Question: Hi I need some help with this. The design calls for a vertical line separator in between each menu item, but only when they are not active. I need to remove the left border from the a for the #current a (already done) as well as the next a. Thoughts?

'''
#topmenu ul {margin: 0 0 7px 0; width: 100%;padding: 0;}
#topmenu li {list-style: none;display: inline;margin: 0 0px;padding:15px 10px 15px 0px;
line-height:15px;text-align:center;}
#topmenu a:link, #topmenu a {color: #ffffff;text-decoration: none;margin: 0px 0px 0px 0px;
font-weight:normal;padding: 0px 5px 0px 14px;
border-left-color:#fff; border-left-style:solid;border-left-width:1px;}
#topmenu ul li.item82 a, #topmenu #current {border:none;}
#topmenu #current:after {border:none;}
#topmenu a:hover{color: #EFEFEF;}
#topmenu a:active{color: #EFEFEF;}
#topmenu #current{color: #EFEFEF;background-color:#19bcb9;-moz-border-radius-topright:4px;
-moz-border-radius-topleft:4px;
border-top-left-radius: 4px;border-top-right-radius: 4px;
-webkit-border-top-right-radius:4px;-webkit-border-top-left-radius:4px;}
<ul class="menu">
<li class="item82"><a href="/about.html"><span>About Us</span></a></li>
<li class="item62"><a href="/our-philosophy.html"><span>Our Philosophy</span></a></li>
<li class="active item54" id="current"><a href="/services.html"><span>Services</span></a></li>
<li class="item74"><a href="/soutions.html"><span>Soutions</span></a></li>
<li class="item68"><a href="/workshops.html"><span>Workshops</span></a></li>
<li class="item75"><a href="/whats-new.html"><span>What's New</span></a></li>
</ul>
'''
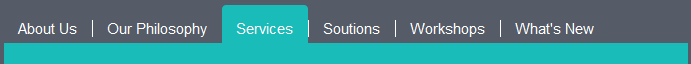
Answer: The adjacent sibling selector + will work. You will, though in this case, have to apply it to the child anchor element:
'''
#topmenu #current a, #topmenu #current + li a {
border-left-color: transparent ;
}
'''
Instead of setting the border to none - try setting the color to 'transparent', so that the alignment of the layout isn't altered.